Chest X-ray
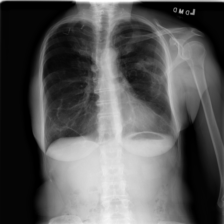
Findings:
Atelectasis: negative
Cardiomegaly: negative
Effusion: negative
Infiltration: negative
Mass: negative
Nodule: positive
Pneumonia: negative
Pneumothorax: negative
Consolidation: negative
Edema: negative
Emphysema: negative
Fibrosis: negative
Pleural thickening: negative
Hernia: negative